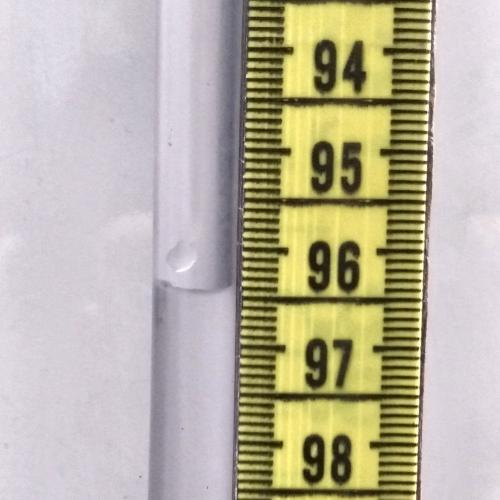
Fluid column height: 96.4 cm